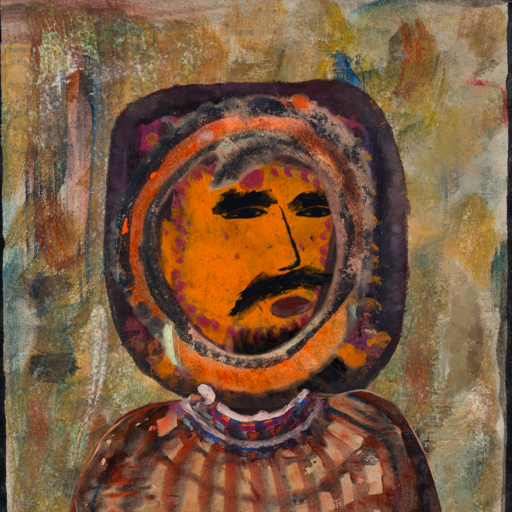
Background: Pipe, Head And Neck Side: Doll_w_Hair, Face Side: Mosgoul, Bust: Orphan, Hair Side: Childish, Head Accessory: Blank, Second Necklace: Blank, Necklace: Hypocrite_1, Baby: Blank